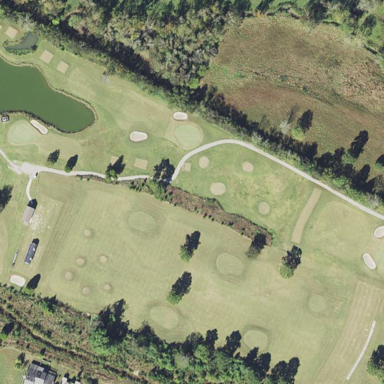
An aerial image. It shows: Recreation ground used for golf.